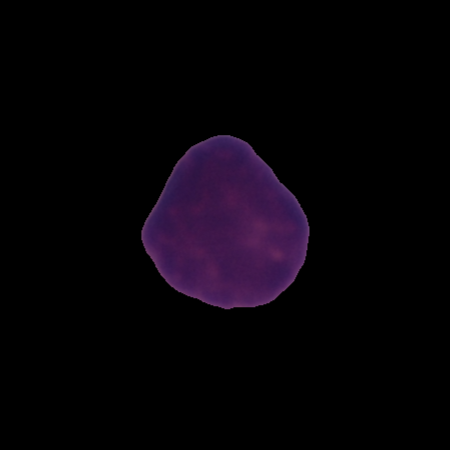
Label: healthy